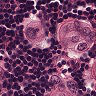
Metastatic tissue present: yes